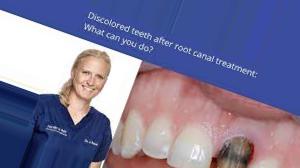
Condition: Tooth Discoloration